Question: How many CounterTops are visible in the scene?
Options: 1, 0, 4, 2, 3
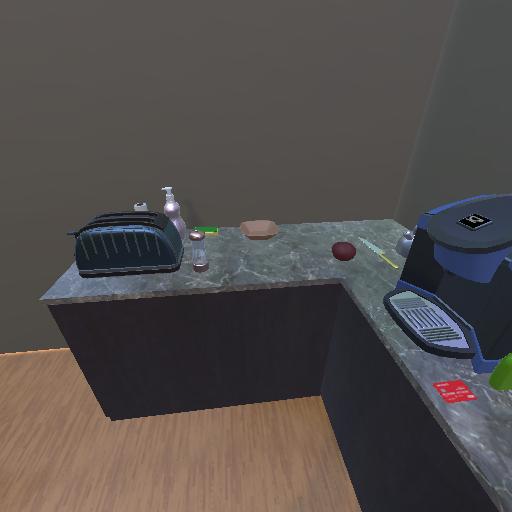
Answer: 1